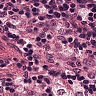
Metastatic tissue present: no